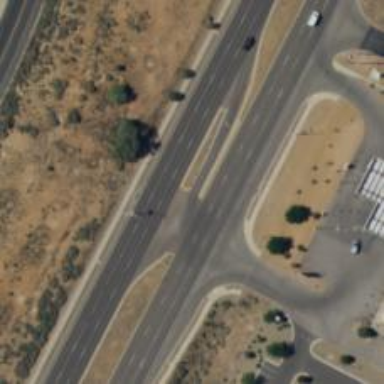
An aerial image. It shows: Primary link road with asphalt surface.